Field crop: tomato
Growth stage: 2
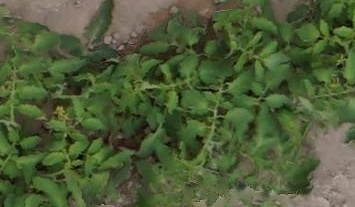
Species: tomato